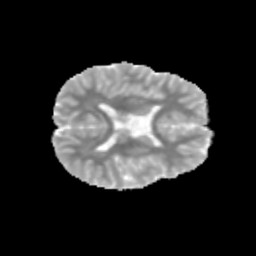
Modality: MD
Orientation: axial
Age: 13
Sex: male
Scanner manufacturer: siemens
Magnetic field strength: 3 T
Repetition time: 3.8 s
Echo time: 0.07 s